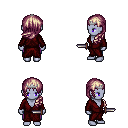
a pixel art fantasy rpg character, female body template, dark elf, purple skin, red robe, magenta pants, white blonde left-swept hairstyle, silver tiara, dagger, four views (front, back, left, right), 2x2 character sprite sheet, small pixel art, hard edges, no anti-aliasing